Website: home-depot
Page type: customer-info-address
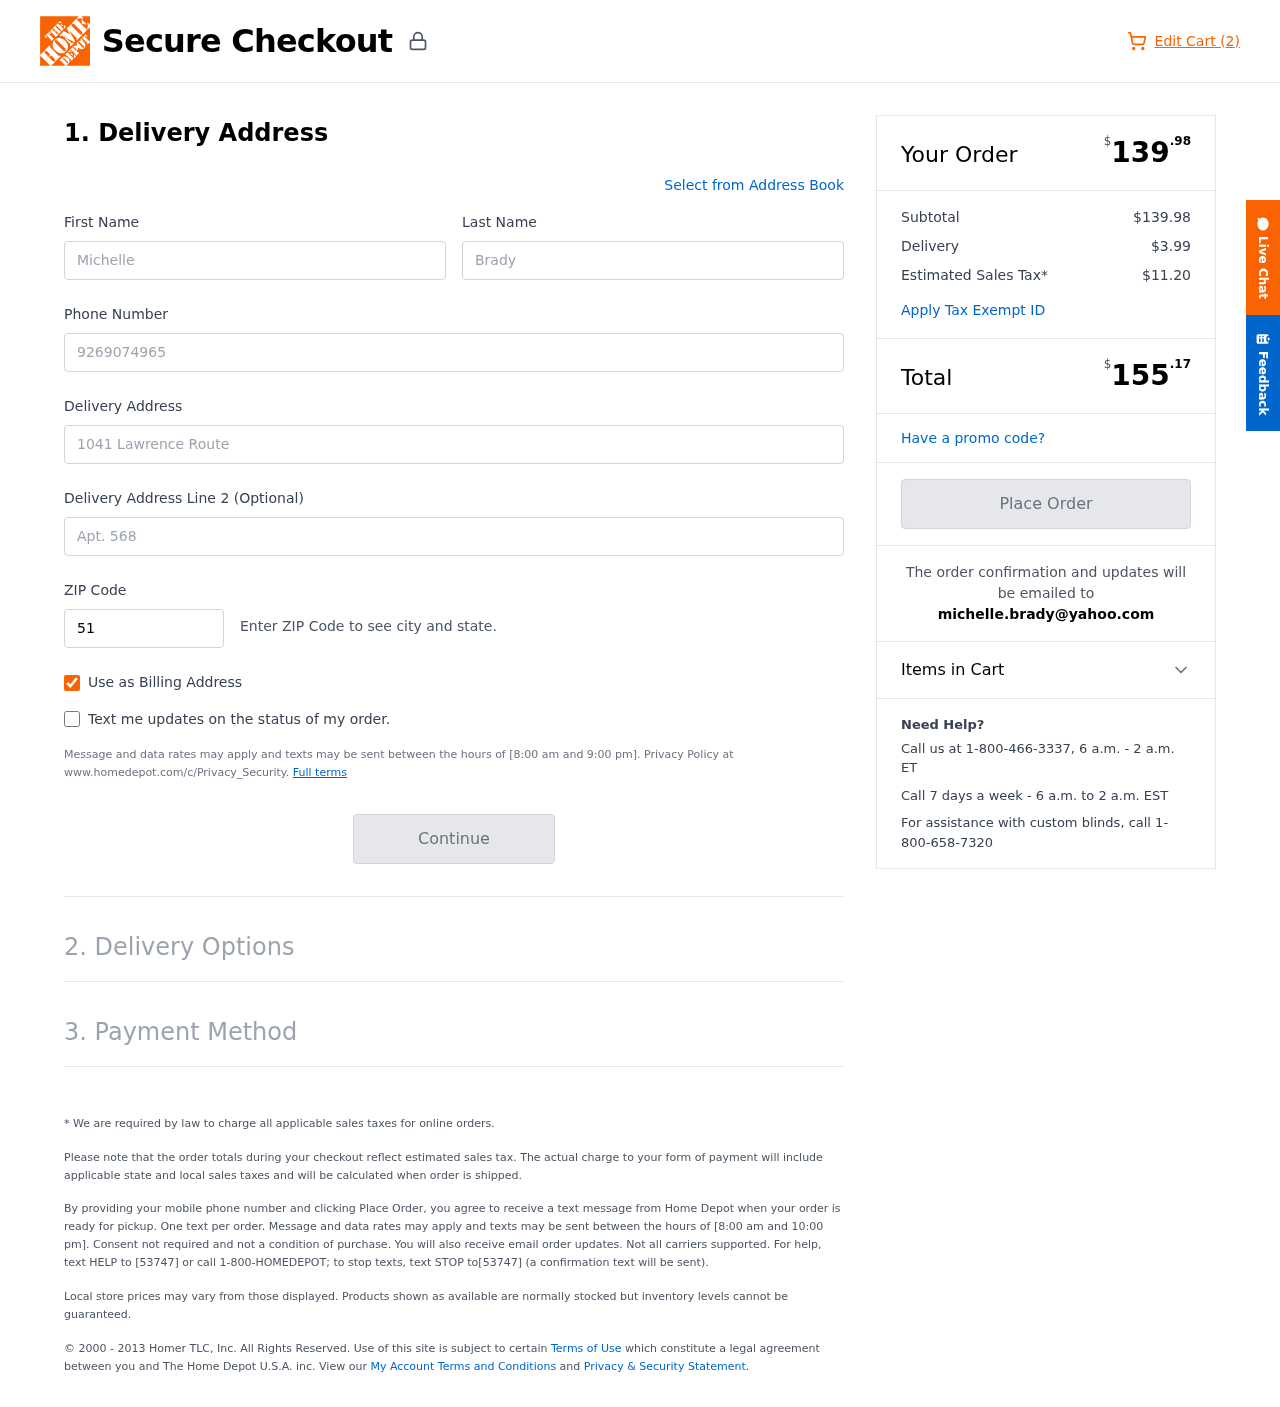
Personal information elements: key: PII_EMAIL
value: michelle.brady@yahoo.com
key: PII_FIRSTNAME
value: Michelle
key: PII_LASTNAME
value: Brady
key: PII_PHONE
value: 9269074965
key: PII_POSTCODE
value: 51229
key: PII_STREET
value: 1041 Lawrence Route
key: PII_STREET2
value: Apt. 568
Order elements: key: ORDER_NUM_ITEMS
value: Edit Cart (2)
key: ORDER_SUBTOTAL_HEADER
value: $139.98
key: ORDER_SUBTOTAL
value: $139.98
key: ORDER_SHIPPING_COST
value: $3.99
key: ORDER_TAX
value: $11.20
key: ORDER_TOTAL2
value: $155.17